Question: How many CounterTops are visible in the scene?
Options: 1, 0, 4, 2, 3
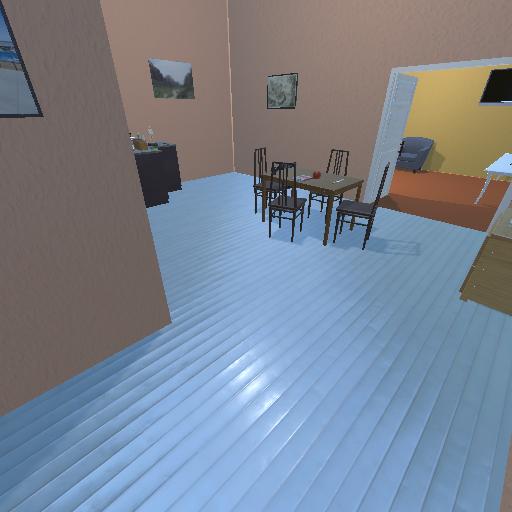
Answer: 1